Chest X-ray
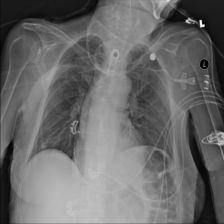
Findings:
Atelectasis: negative
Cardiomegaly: negative
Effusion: negative
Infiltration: negative
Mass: negative
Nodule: negative
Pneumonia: negative
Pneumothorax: negative
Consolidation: negative
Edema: negative
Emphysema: negative
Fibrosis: negative
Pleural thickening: negative
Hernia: negative